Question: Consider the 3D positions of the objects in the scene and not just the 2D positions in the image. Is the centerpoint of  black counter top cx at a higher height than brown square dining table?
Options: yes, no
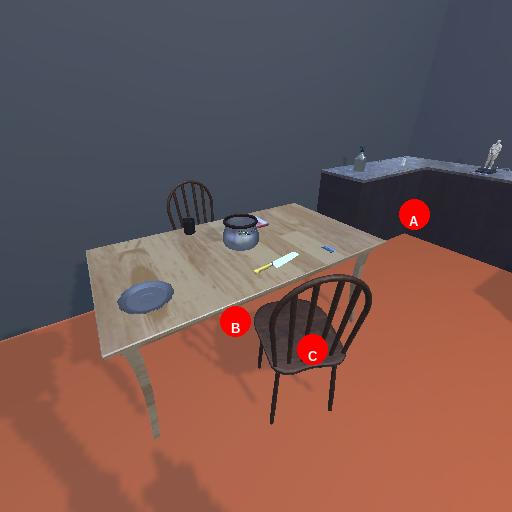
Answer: yes